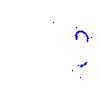
Particle: proton